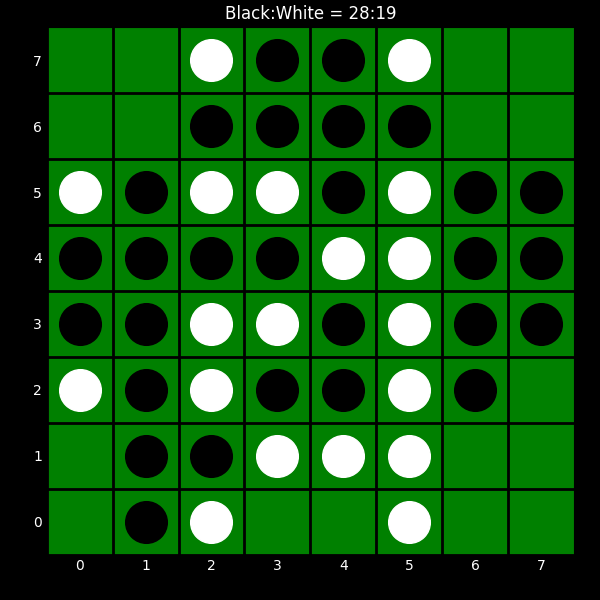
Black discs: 28
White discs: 19